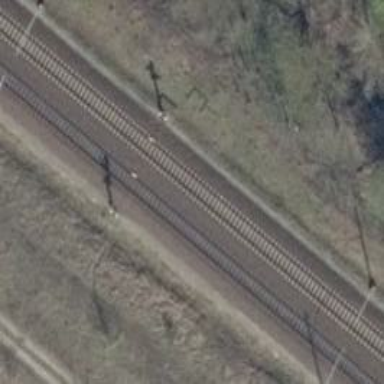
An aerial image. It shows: Railway signal.